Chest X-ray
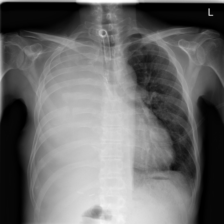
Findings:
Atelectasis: negative
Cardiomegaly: negative
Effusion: negative
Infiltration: negative
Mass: negative
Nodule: negative
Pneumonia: negative
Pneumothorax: negative
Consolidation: negative
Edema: negative
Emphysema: negative
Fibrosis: negative
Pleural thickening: negative
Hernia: negative